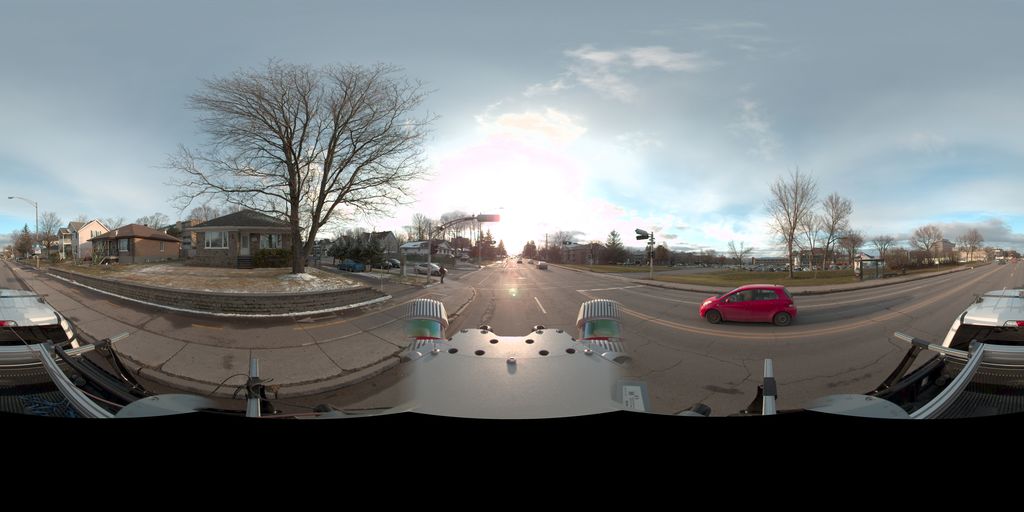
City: quebec_city